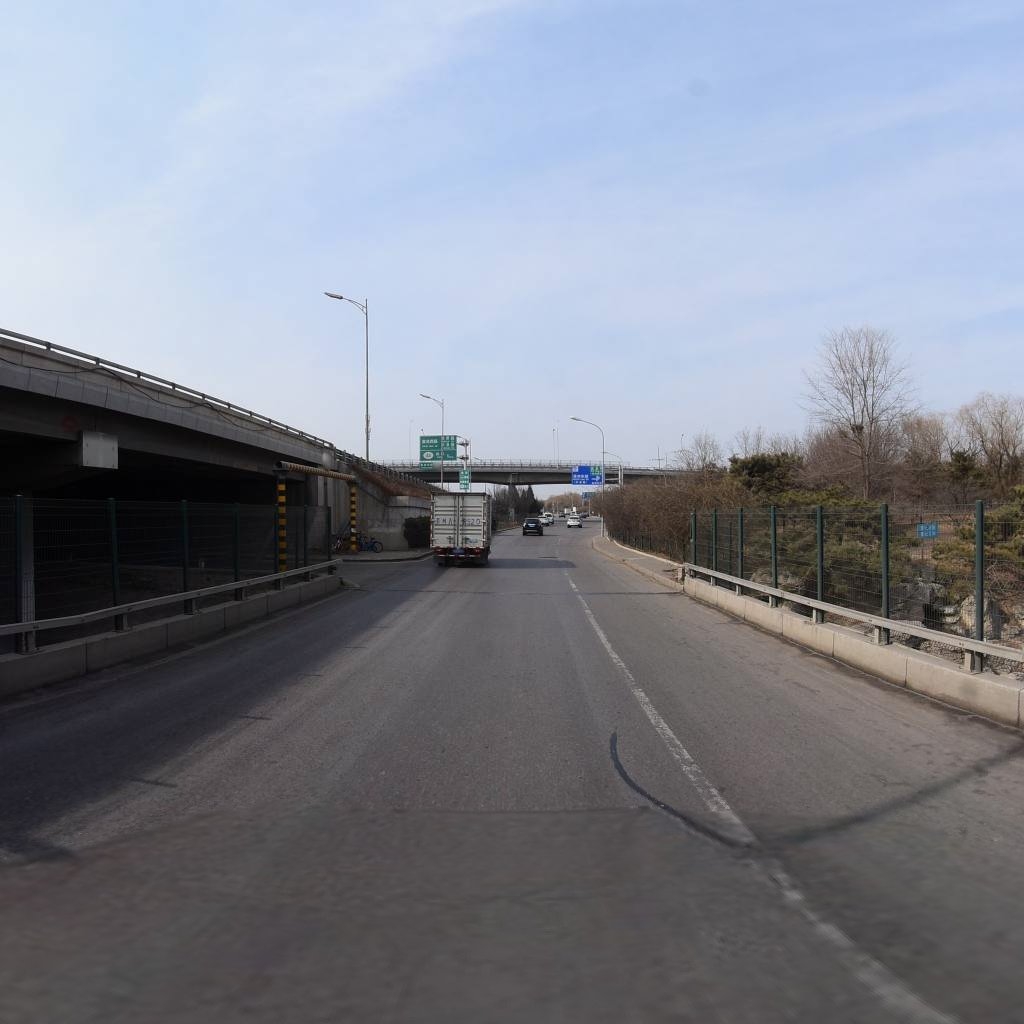
Region: Chaoyang
Road damage annotations: longitudinal patch